Field crop: maize
Growth stage: 2
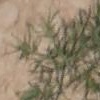
Species: salsola